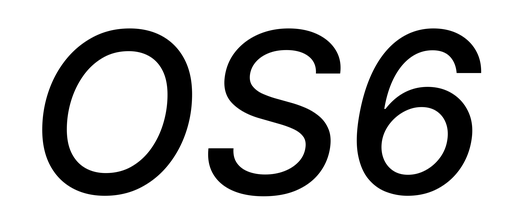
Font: Inter-Italic_Medium_Italic